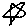
Label: star